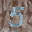
Label: 5